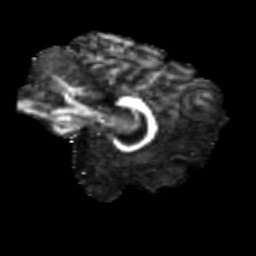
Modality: FA
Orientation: sagittal
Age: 23
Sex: female
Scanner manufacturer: siemens
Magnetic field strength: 3 T
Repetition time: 3.5 s
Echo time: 0.125 s